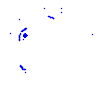
Particle: pion